Question: My commit history looks like this:

Yellow is the master branch, blue and purple are feature branches. Commits 0-5 have been pushed, commits 6-10 are only local.
I want to undo the effect of merge commit 6, I mean delete it entirely, and reroute C7 to be the merge of C1 and C2.
Any ideas on how to achieve this?
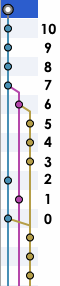
Answer: This won't be very easy, and since you will need some trial and error, better take a (local) copy of you git repo before doing this. Then try something like this:
'''
git branch temp <sha-2>
git merge <sha-1>
git merge <sha-5>
git checkout master
git rebase temp
git branch -d temp
'''